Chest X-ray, PA view. Patient: 62 years old, sex F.
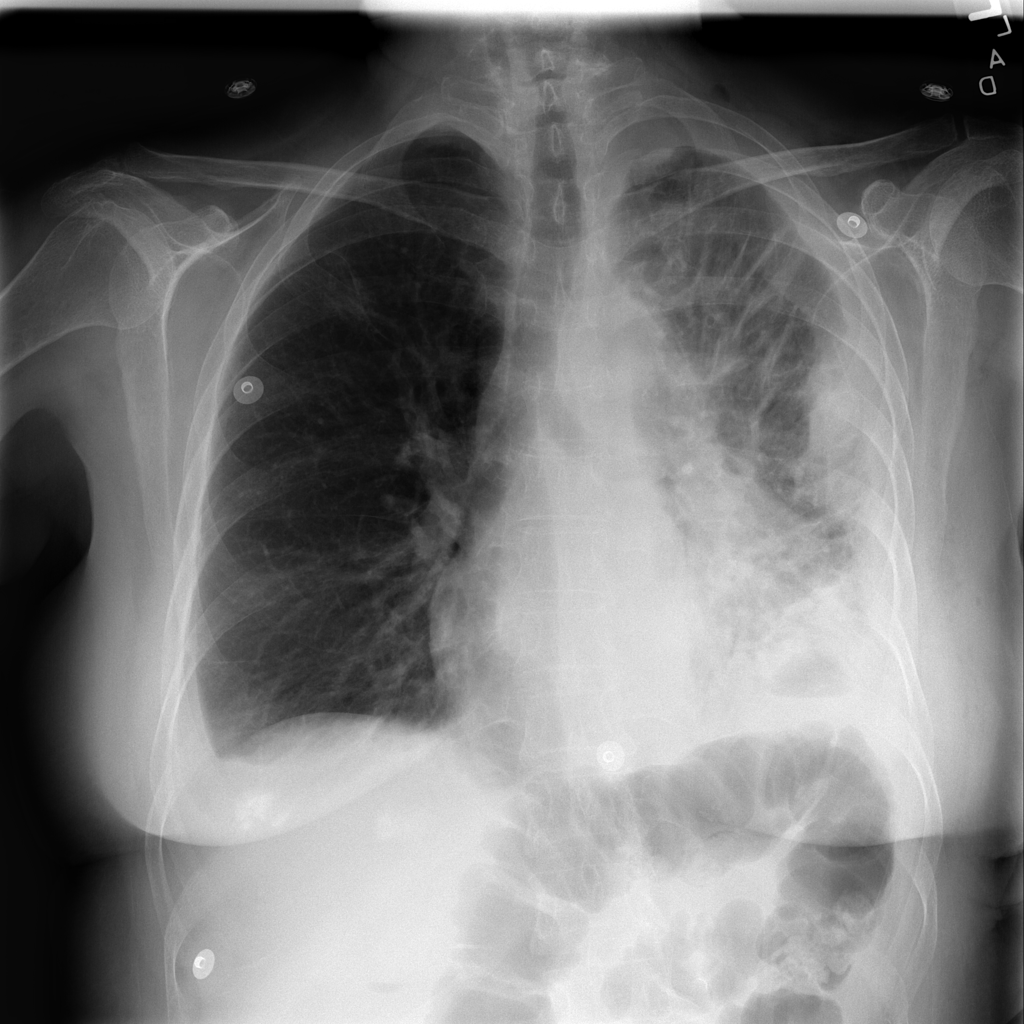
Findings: Effusion, Pleural_Thickening